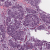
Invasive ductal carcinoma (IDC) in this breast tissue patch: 1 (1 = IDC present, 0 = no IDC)